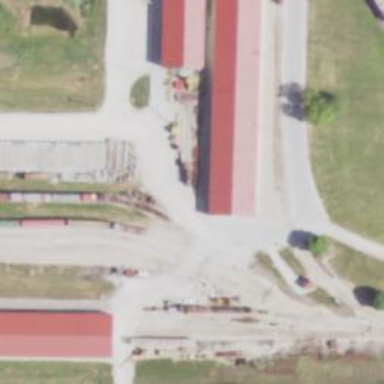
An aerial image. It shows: Preserved railway yard with rail tracks.